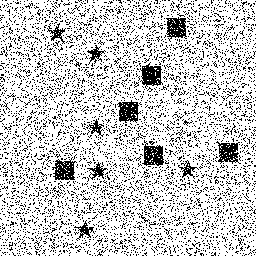
Squares: 6
Triangles: 0
Stars: 6
Total shapes: 12